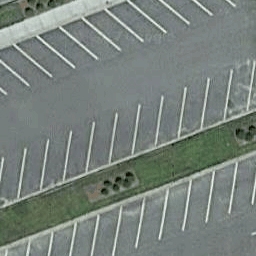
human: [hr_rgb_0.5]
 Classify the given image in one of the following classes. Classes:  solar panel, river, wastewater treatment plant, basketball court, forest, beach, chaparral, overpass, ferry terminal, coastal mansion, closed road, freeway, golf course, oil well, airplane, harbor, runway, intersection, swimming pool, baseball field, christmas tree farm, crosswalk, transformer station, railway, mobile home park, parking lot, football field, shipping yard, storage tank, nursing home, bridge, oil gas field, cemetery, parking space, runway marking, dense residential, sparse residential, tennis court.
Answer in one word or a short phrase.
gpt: parking space